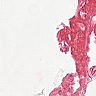
Metastatic tissue present: no